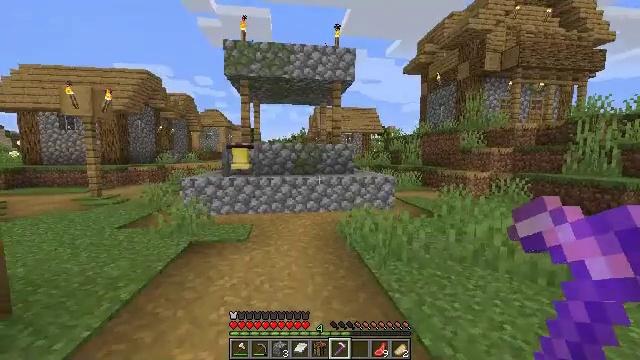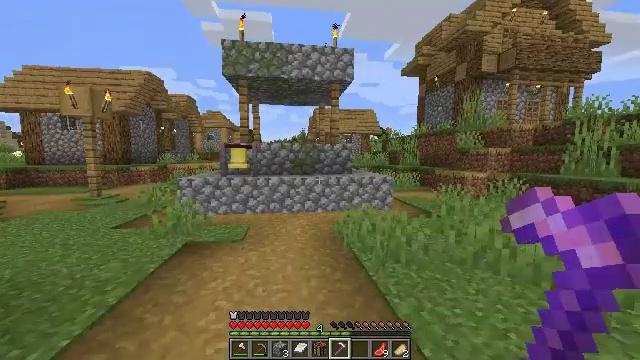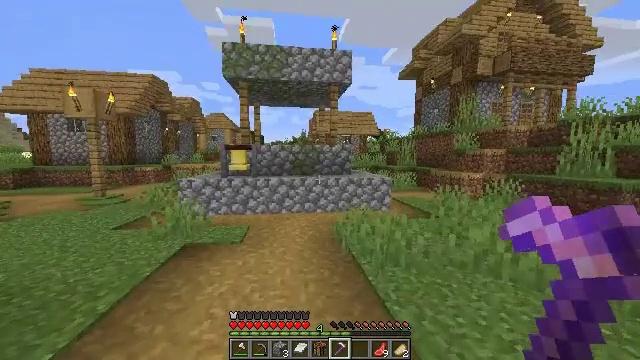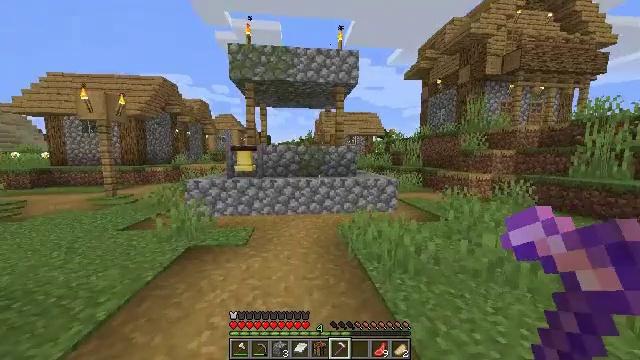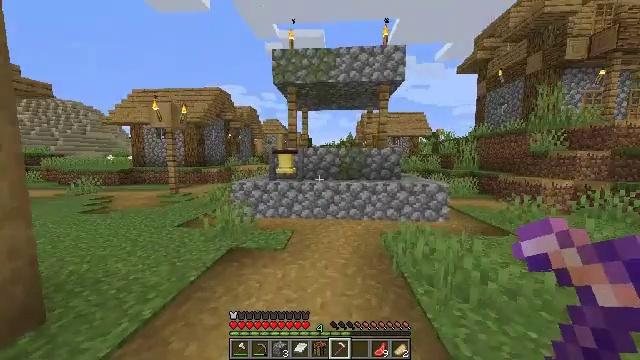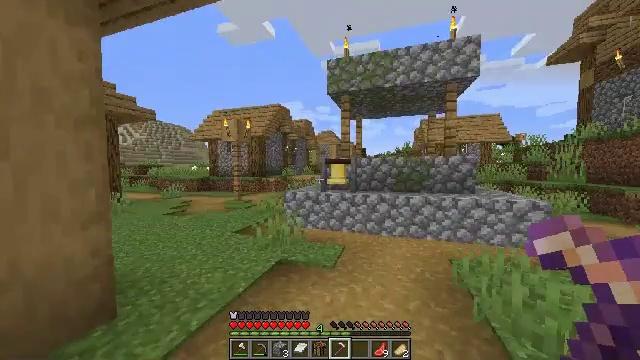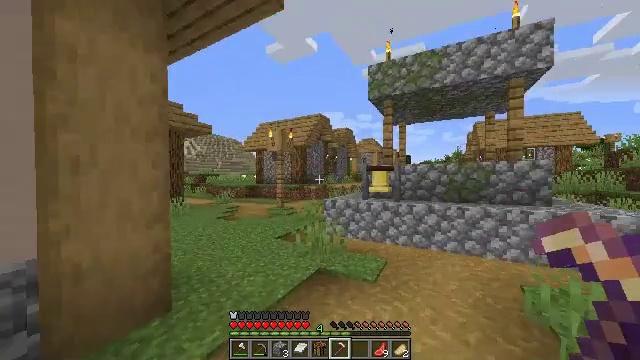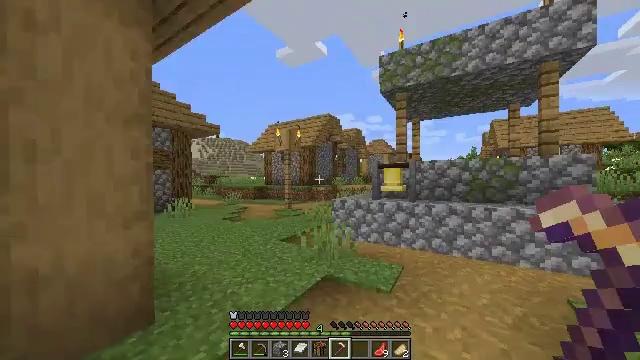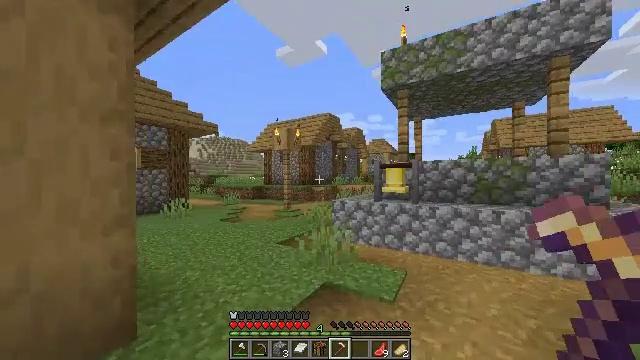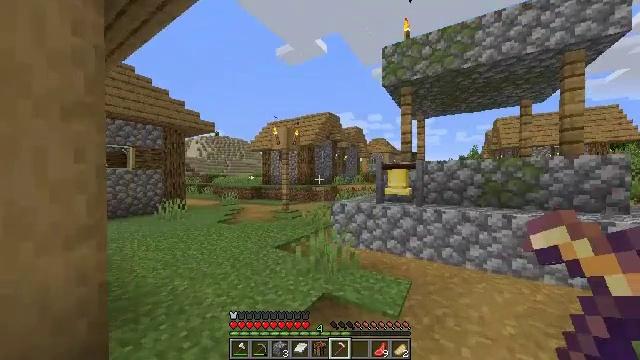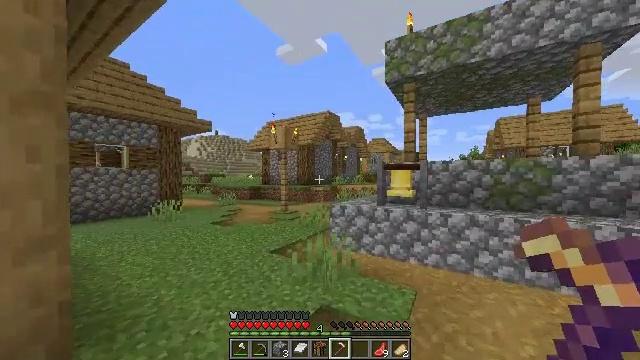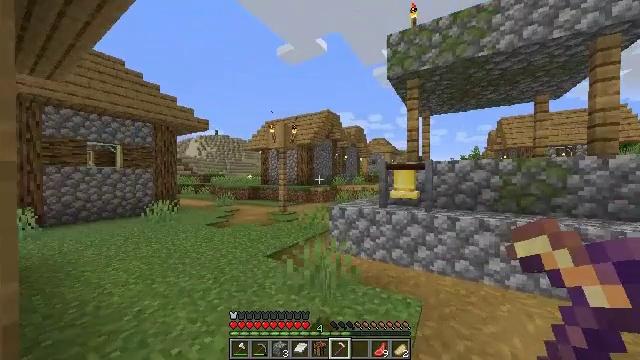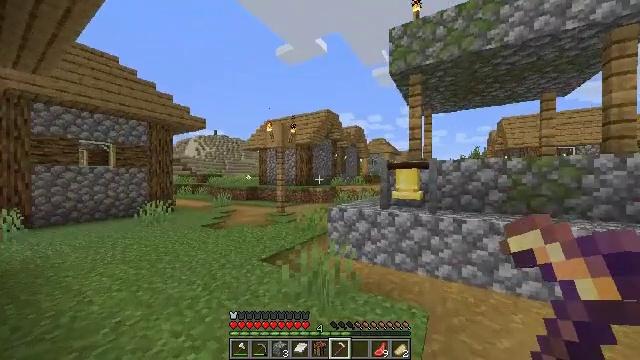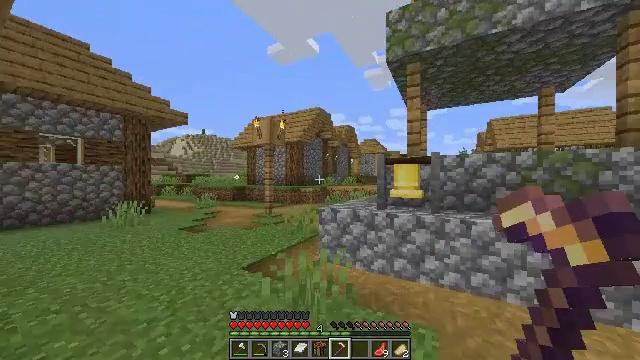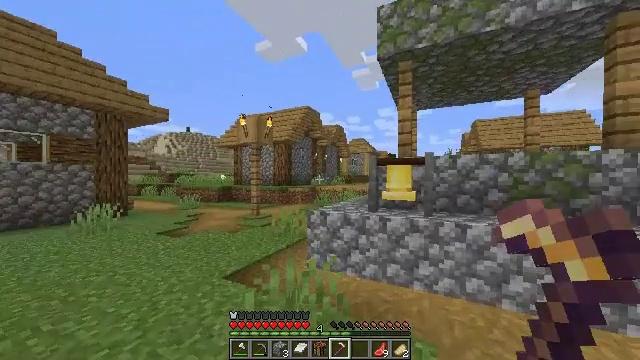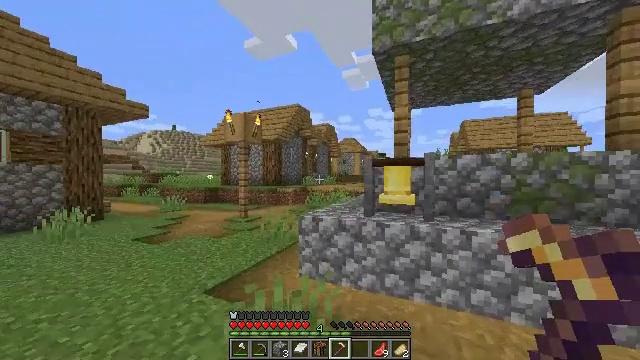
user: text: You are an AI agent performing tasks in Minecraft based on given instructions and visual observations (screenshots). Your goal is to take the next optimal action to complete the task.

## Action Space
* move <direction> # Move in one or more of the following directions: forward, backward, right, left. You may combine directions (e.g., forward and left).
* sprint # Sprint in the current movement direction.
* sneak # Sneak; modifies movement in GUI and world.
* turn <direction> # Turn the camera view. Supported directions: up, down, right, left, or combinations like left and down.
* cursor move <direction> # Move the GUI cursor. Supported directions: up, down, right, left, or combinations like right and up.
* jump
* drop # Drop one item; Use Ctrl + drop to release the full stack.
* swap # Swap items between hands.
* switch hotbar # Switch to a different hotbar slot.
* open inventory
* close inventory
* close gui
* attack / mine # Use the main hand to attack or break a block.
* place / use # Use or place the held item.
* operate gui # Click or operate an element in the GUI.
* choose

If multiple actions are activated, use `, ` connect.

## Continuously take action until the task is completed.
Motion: motion action
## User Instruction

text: Attack the composter to add it to your inventory.
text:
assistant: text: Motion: move forward, sprint
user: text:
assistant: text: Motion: move forward, sprint
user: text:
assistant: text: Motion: move forward, sprint, turn left
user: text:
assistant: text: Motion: move forward, sprint, turn left
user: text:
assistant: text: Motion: move forward, sprint, turn left and up
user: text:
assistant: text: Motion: move forward, sprint, turn left and up
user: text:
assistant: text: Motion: move forward, sprint, turn left
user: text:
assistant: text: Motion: move forward, sprint
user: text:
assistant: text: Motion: move forward, sprint
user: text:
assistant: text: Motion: move forward, sprint
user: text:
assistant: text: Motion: move forward, sprint
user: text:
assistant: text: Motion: move forward, sprint
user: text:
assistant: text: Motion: move forward, sprint, turn right
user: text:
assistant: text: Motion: move forward, sprint, turn right
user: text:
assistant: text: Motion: move forward, sprint, turn right
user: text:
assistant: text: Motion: move forward, sprint, turn right
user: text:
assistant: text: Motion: move forward, sprint, turn down
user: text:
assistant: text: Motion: move forward, sprint
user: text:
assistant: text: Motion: move forward, sprint, turn down, jump
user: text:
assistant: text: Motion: move forward, sprint, jump
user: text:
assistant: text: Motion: move forward, sprint, jump
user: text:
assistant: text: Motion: move forward, sprint, jump
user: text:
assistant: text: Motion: move forward, sprint, jump
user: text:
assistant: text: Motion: move forward, sprint, turn down, jump
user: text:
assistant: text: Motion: move forward, sprint, jump
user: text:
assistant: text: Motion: move forward, sprint, turn right and down, jump
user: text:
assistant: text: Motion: move forward, sprint, turn right, jump
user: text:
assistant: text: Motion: move forward, sprint, turn right and down, jump
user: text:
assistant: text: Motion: move forward, sprint, turn right and down, jump
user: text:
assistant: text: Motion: move forward, sprint, jump